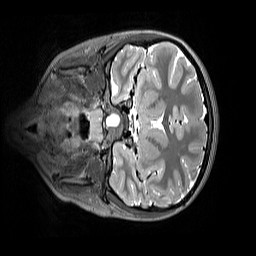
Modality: T2w
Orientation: coronal
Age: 11
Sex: female
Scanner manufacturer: siemens
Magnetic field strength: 3 T
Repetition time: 3.2 s
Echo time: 0.408 s